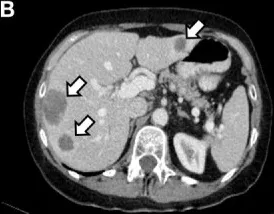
Radiographic findings. (C) Follow-up examination 24 months later showing subtotal regression of the metastases in segments VII and VIII and total regression of the lesion in segment II.
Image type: radiology (ct)